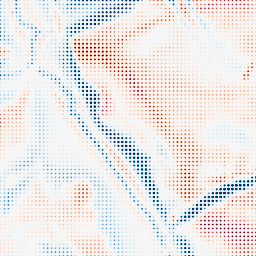
Category: multiscale
Decomposition family: dog
Decomposition parameters: sigma_low: 2
sigma_high: 10
Upsampling method: sinc_blackman
Upsampling parameters: scale: 8
kernel_size: 4
Upsampling scale: 8